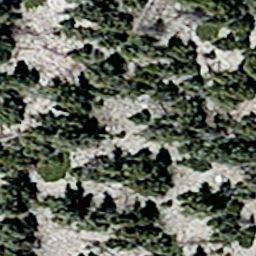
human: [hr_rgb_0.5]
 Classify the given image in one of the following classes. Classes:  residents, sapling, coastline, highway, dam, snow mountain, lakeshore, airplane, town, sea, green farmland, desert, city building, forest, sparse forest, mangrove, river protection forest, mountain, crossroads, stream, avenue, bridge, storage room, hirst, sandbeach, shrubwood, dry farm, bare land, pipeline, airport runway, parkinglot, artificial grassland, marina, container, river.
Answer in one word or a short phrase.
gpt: sparse forest